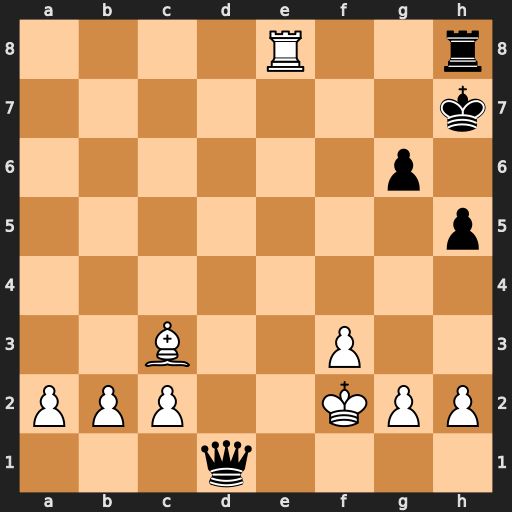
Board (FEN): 4R2r/7k/6p1/7p/8/2B2P2/PPP2KPP/3q4
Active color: w
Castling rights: -
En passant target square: -
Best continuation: Rxh8#